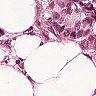
Metastatic tissue present: yes